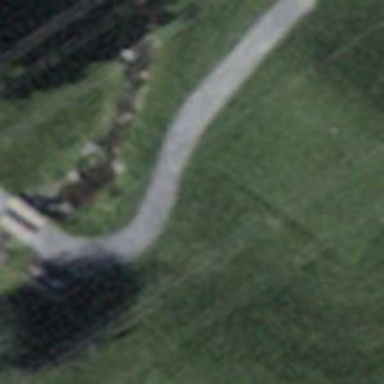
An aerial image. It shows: Designated golf cart path with fine gravel surface. It is service road for golf carts.